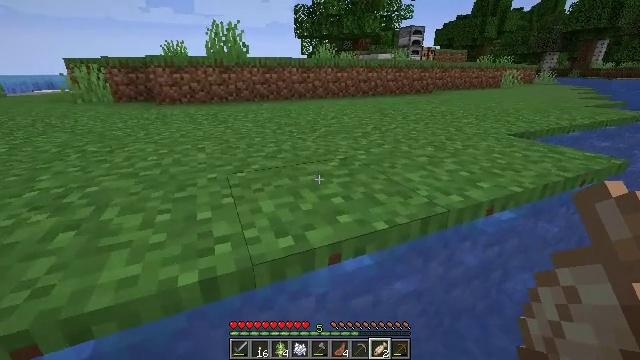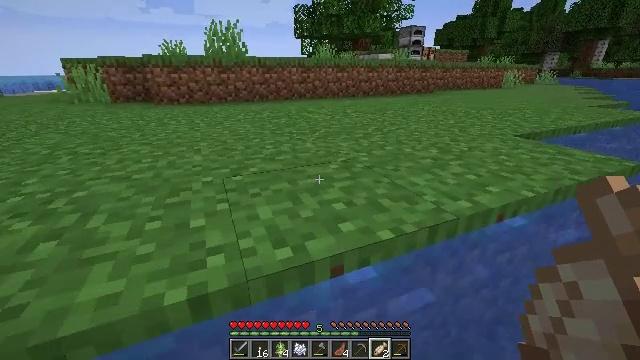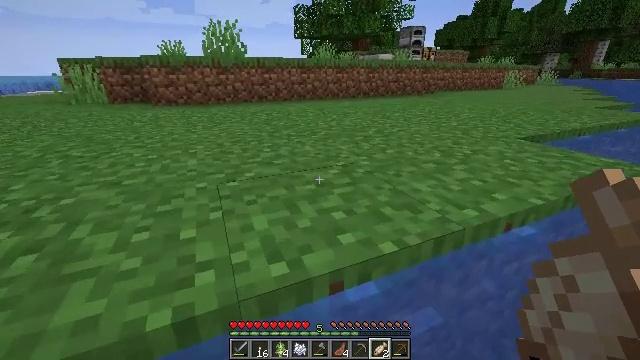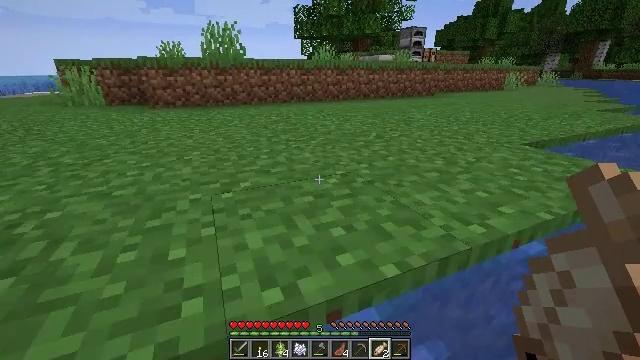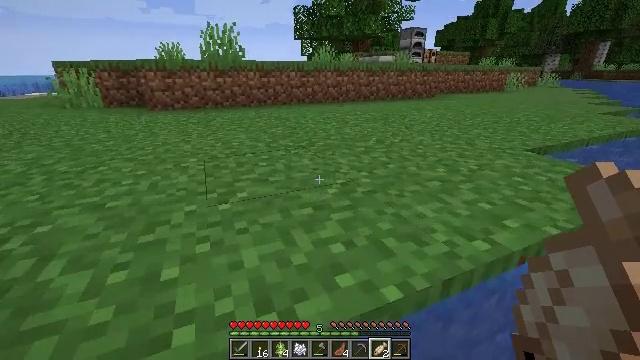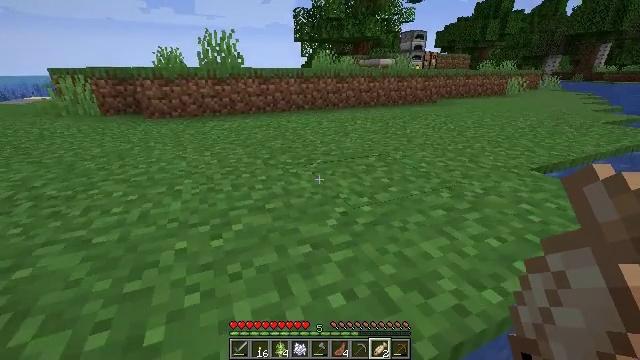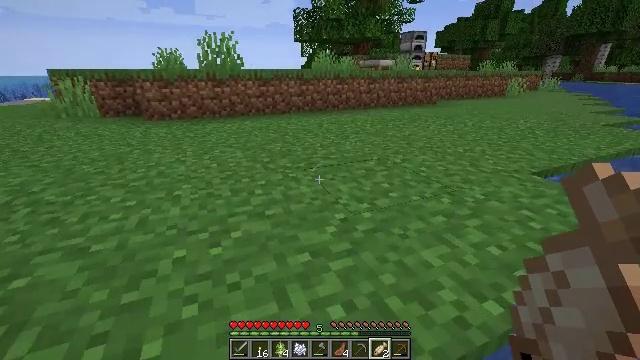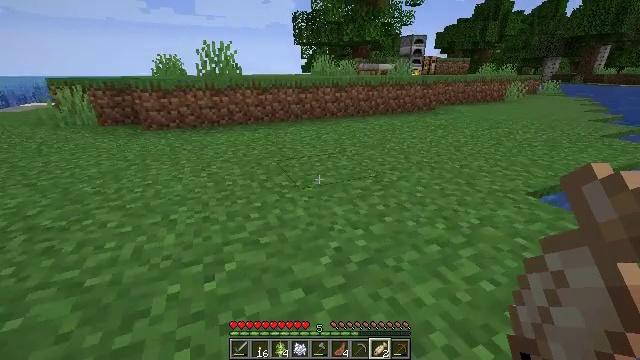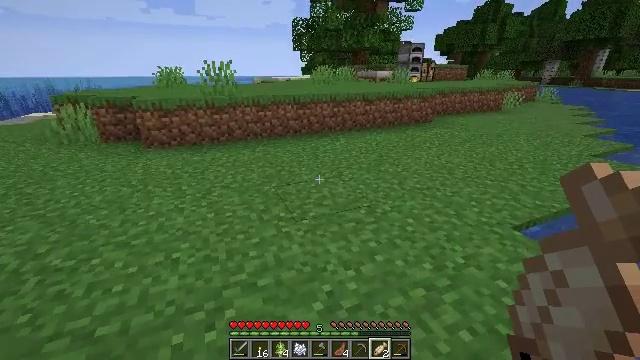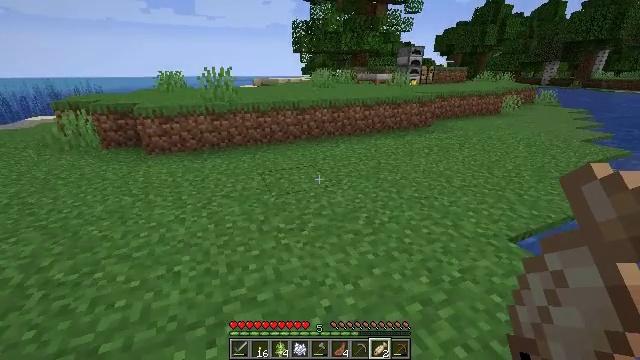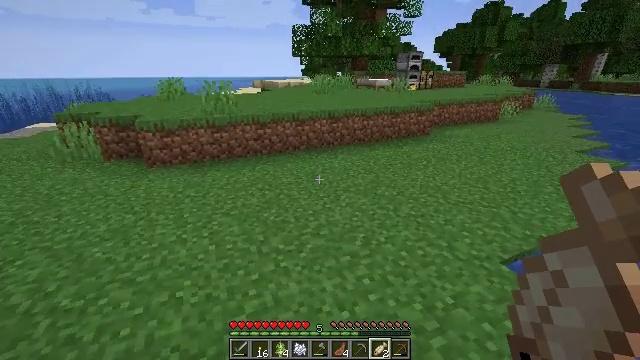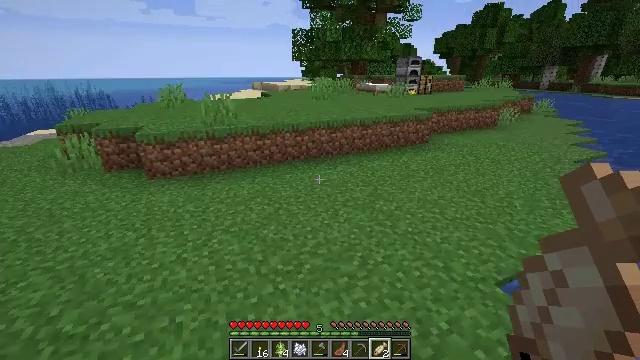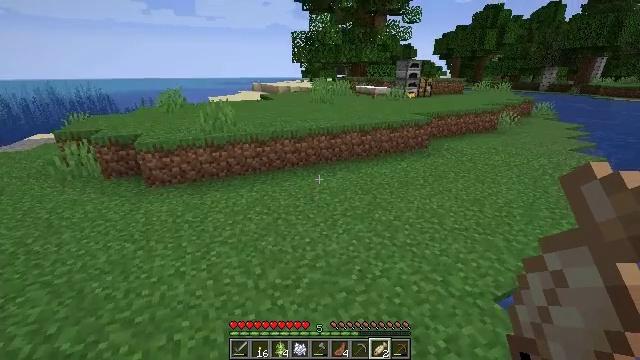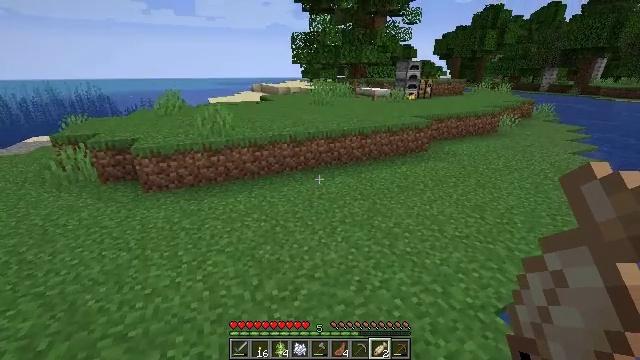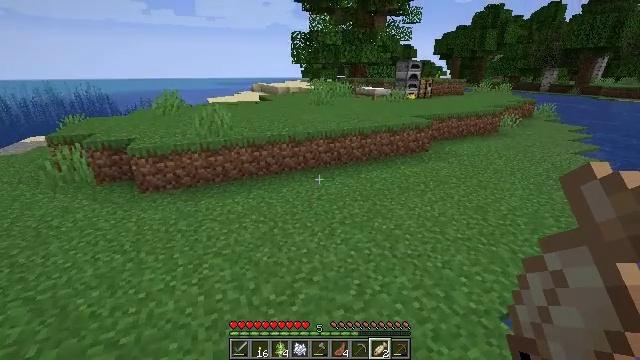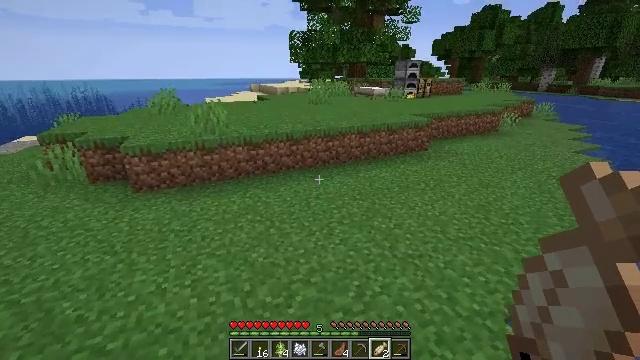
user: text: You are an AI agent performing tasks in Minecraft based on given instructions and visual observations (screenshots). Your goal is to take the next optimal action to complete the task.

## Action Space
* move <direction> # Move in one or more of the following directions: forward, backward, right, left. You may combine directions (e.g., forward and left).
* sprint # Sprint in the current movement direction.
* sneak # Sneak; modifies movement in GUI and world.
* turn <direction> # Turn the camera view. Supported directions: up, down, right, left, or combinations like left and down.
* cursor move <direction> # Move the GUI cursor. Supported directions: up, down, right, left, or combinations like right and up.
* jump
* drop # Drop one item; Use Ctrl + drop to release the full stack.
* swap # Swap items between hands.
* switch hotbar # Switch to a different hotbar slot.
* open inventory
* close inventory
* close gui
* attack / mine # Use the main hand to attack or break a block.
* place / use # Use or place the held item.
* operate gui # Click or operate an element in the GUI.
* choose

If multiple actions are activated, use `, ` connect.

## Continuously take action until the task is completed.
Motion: motion action
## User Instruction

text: Turn raw cod into cooked cod in the furnace.
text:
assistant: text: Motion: move forward
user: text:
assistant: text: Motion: move forward, jump
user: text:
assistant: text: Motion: move forward, jump
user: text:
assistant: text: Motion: move forward, jump
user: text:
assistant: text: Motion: move forward, jump
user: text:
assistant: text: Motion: move forward, jump
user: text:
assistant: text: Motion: move forward, jump
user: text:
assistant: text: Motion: move forward, jump
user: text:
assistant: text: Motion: move forward, jump
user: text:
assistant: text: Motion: move forward, jump
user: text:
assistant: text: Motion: move forward, jump
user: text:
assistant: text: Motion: move forward, jump
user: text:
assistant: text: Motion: move forward, jump
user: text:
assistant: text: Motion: move forward, jump
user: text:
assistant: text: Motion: move forward, jump
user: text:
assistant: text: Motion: move forward, turn right and up
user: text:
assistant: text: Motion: move forward, turn right and up
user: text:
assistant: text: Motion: turn right and up
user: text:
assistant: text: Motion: turn right
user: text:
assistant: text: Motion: no_op
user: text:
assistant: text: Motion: no_op
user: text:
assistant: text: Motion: move forward
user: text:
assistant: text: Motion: move forward
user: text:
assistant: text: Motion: move forward
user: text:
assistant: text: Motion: no_op
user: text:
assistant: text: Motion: move forward
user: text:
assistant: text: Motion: move forward
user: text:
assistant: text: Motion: move forward
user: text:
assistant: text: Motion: move forward
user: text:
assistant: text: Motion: move forward